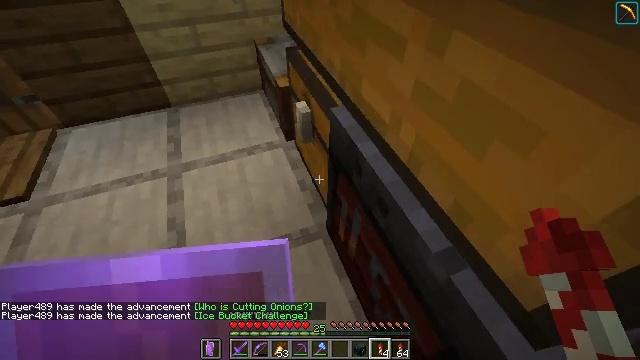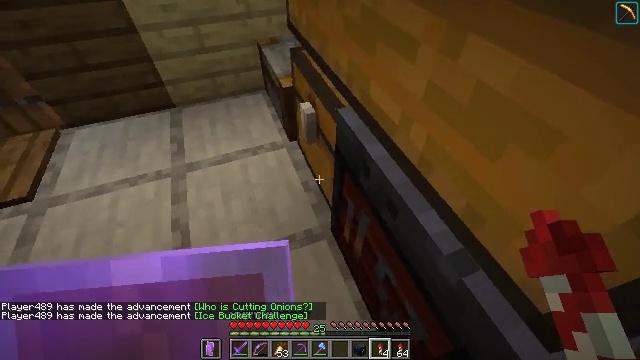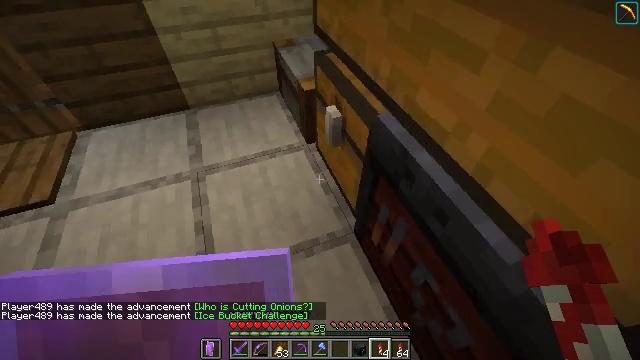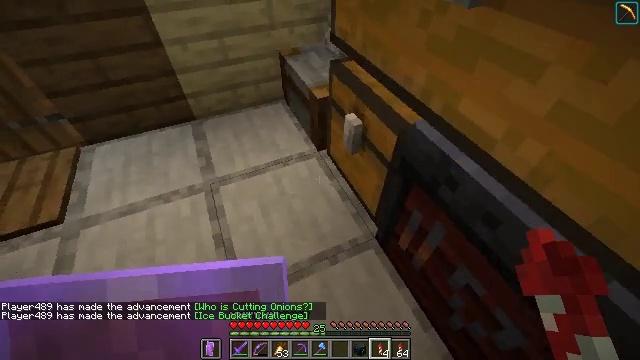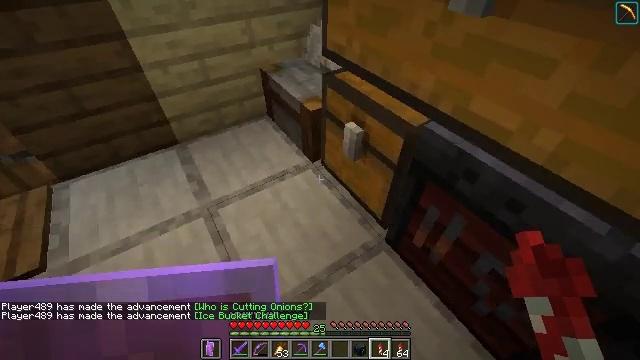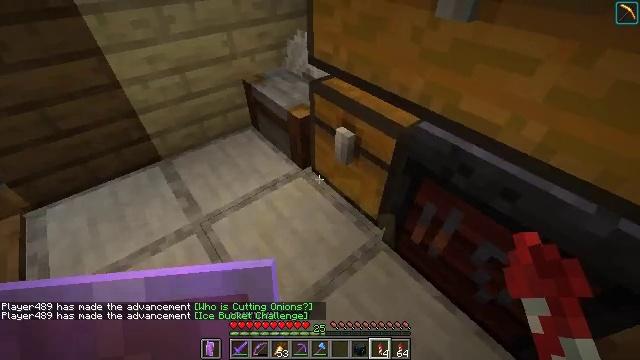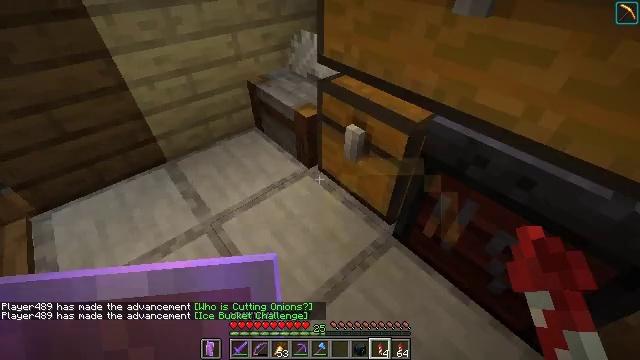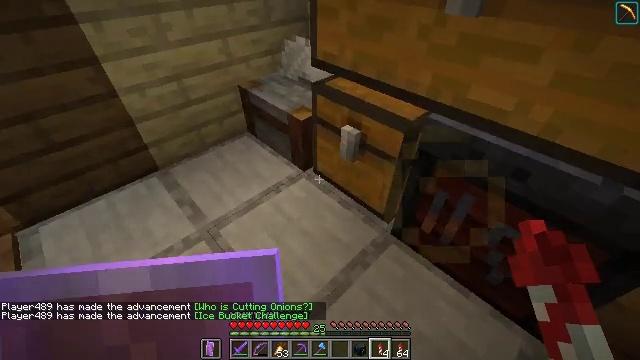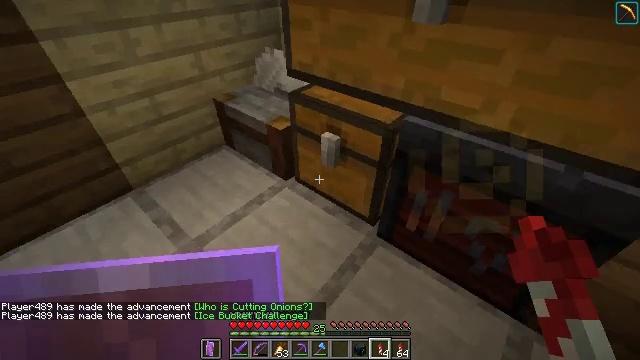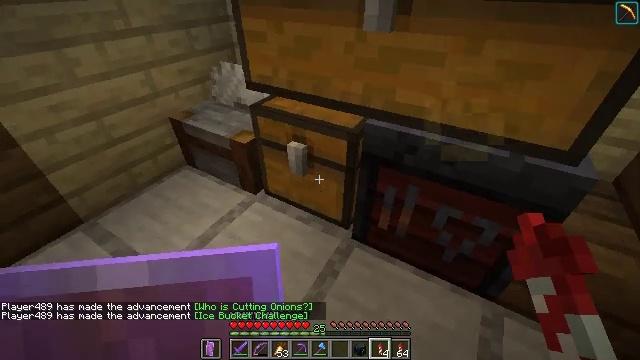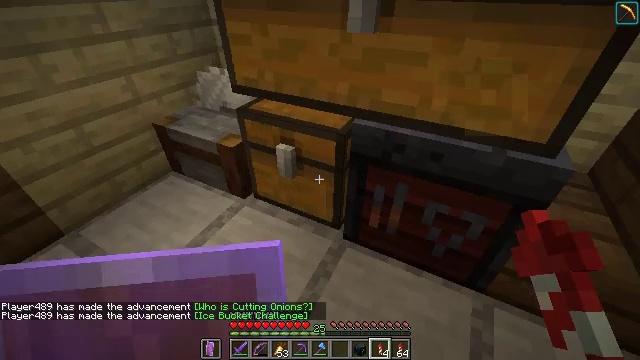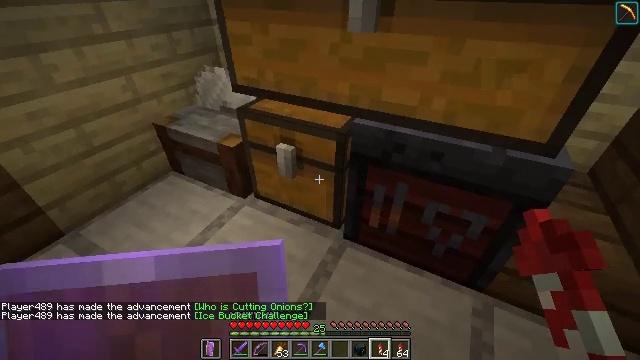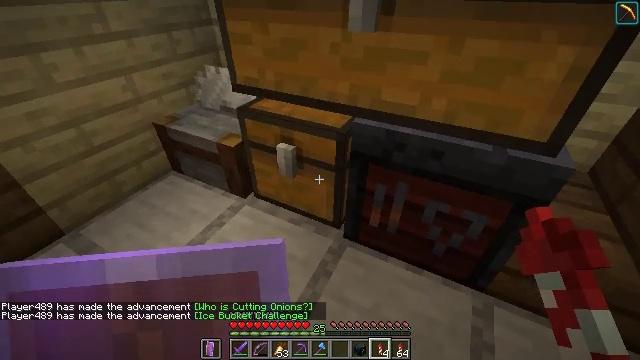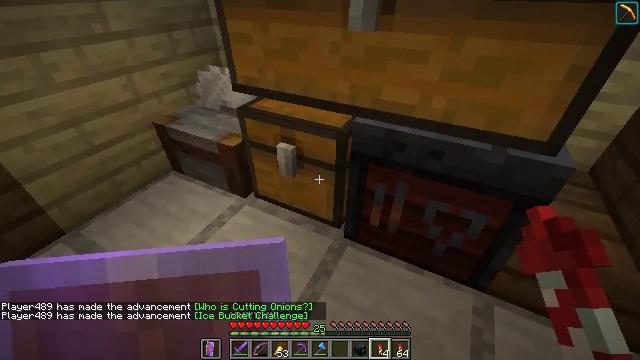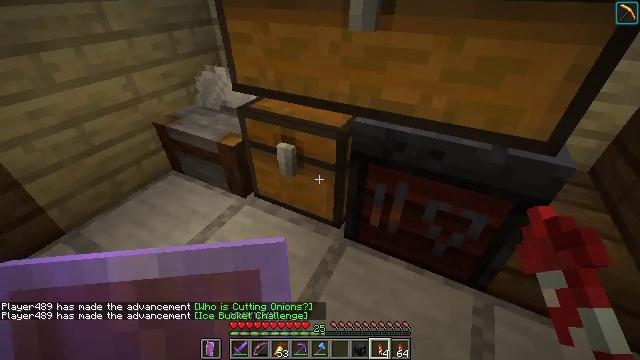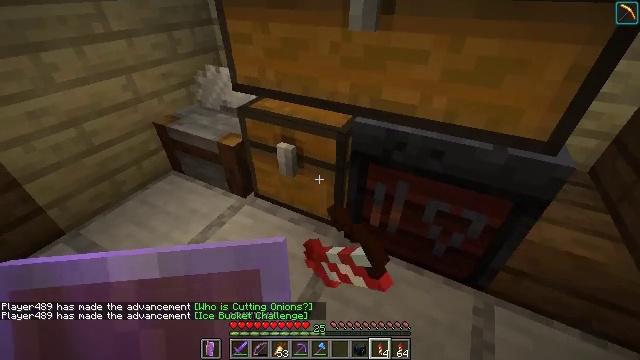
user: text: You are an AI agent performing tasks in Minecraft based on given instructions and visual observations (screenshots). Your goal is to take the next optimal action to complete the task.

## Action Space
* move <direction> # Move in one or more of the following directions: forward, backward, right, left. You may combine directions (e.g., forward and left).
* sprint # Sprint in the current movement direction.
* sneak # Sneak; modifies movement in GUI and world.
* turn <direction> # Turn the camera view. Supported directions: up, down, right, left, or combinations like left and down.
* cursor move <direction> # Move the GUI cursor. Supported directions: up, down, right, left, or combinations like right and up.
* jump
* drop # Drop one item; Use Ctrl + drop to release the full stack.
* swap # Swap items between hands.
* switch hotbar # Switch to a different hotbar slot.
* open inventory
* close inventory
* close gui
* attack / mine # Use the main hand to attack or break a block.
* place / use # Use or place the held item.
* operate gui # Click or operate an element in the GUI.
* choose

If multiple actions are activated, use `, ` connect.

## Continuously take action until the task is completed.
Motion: motion action
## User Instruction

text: Left click to mine the brown shulker box.
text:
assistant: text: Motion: move left
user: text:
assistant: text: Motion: move left
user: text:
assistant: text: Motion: move left, turn right and up
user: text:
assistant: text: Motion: move left, turn right and up
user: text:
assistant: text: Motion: turn right and up
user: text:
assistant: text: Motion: turn right
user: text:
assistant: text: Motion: turn right and up
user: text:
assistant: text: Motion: turn right and up
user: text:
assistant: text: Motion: turn right and up
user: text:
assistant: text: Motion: turn right
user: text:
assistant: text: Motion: no_op
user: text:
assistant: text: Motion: no_op
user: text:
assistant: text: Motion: no_op
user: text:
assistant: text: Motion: use / place
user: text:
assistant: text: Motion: use / place
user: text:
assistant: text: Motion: use / place
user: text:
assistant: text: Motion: no_op
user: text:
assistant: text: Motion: no_op
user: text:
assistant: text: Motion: open gui
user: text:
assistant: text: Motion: no_op
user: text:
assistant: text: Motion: no_op
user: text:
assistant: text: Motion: no_op
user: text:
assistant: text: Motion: no_op
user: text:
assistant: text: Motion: no_op
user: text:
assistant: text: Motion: no_op
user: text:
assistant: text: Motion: no_op
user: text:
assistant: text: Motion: no_op
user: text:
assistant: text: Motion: no_op
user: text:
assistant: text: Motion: no_op
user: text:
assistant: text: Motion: no_op